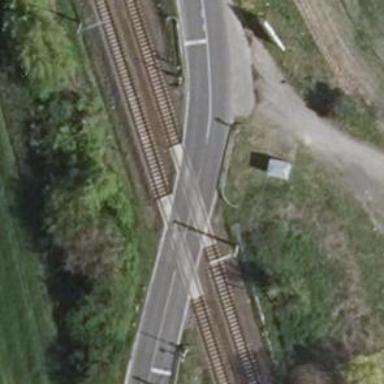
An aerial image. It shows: Secondary road with asphalt surface.